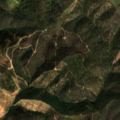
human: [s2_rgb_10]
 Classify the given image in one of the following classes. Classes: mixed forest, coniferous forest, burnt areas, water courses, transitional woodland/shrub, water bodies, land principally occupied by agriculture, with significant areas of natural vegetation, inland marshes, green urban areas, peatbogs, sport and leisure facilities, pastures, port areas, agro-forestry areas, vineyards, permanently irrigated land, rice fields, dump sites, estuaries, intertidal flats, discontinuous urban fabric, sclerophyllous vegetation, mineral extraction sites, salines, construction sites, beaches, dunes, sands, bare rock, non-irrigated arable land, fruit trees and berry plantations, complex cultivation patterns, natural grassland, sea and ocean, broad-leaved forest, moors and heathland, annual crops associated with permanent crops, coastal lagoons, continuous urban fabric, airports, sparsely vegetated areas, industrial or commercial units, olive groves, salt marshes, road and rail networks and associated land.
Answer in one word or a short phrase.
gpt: broad-leaved forest, transitional woodland/shrub